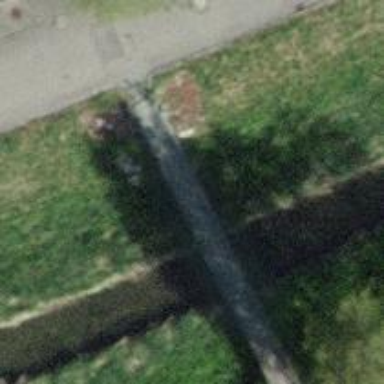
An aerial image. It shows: Paved footway on bridge.